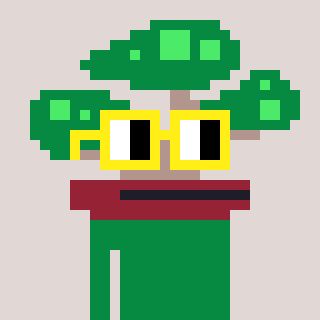
a pixel art character with square yellow glasses, a bonsai-shaped head and a green-colored body on a warm background